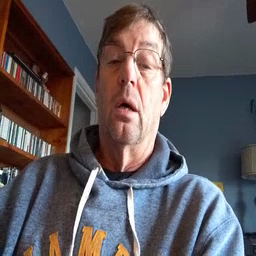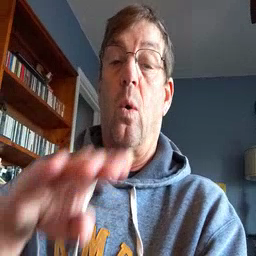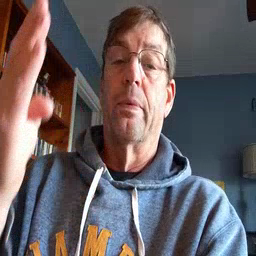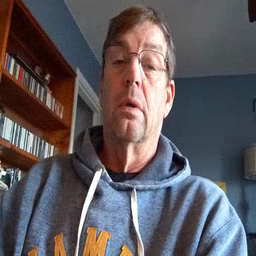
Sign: open